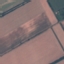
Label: AnnualCrop